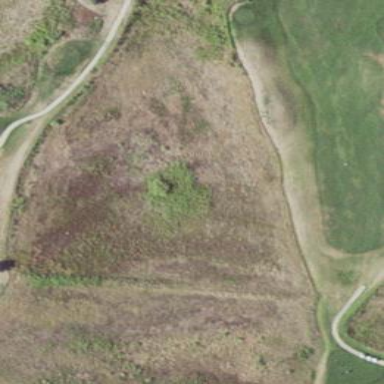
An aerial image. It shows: Rough area in golf course.